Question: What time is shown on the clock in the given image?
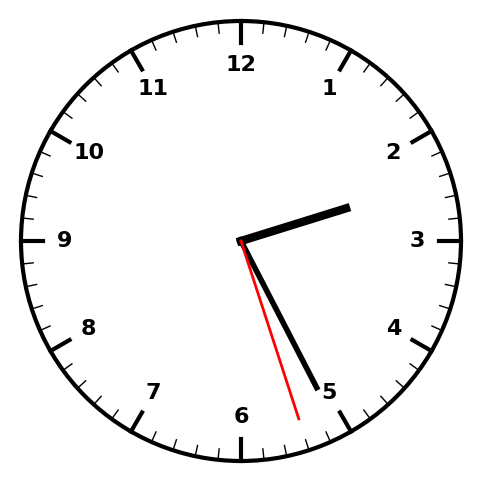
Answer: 02:25:27